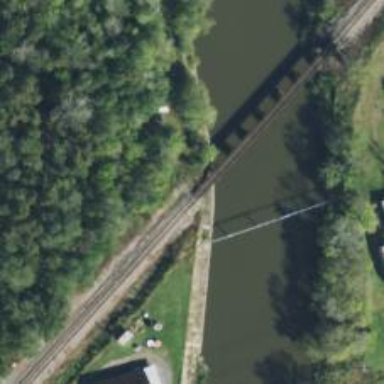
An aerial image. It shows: Railway bridge.